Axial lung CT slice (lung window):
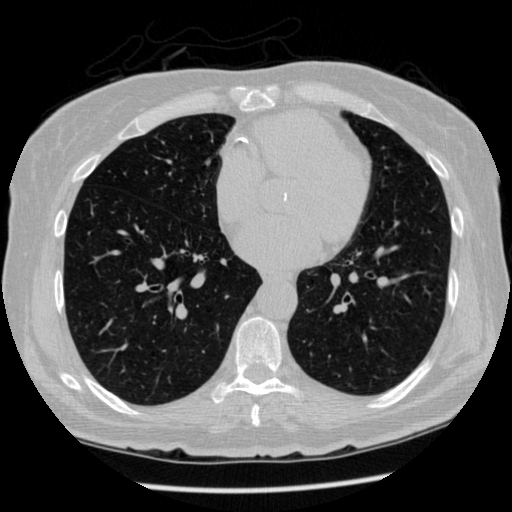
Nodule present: no